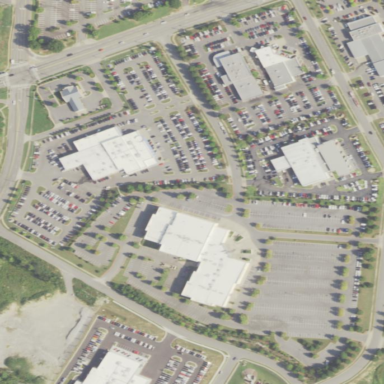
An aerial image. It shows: Retail area.